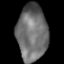
Tissue: lung
Cell type: Epithelial cells
Senescence score: 0.242
Nuclear area (px): 1658
Mean DAPI intensity: 110.946